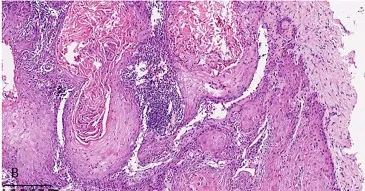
Microscopic pattern of verrucous carcinoma of the vulva. (B) High-power view showing extremely well- differentiated squamous epithelial cells.
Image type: pathology (h&e)